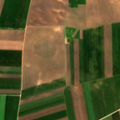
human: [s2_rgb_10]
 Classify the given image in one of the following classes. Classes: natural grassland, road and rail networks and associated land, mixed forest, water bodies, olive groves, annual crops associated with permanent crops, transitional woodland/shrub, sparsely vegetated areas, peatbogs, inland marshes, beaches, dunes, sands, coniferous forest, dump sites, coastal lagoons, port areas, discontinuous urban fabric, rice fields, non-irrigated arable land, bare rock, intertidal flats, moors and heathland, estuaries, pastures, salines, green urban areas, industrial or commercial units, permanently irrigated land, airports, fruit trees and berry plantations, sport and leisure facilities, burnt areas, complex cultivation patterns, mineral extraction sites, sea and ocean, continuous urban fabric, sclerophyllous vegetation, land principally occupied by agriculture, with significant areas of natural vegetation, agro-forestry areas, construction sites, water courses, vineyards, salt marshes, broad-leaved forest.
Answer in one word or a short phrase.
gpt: non-irrigated arable land